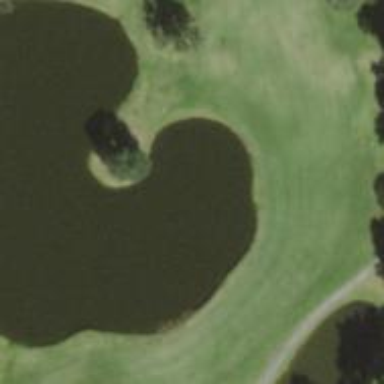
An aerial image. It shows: Water hazard on golf course. The hazard is natural water feature.